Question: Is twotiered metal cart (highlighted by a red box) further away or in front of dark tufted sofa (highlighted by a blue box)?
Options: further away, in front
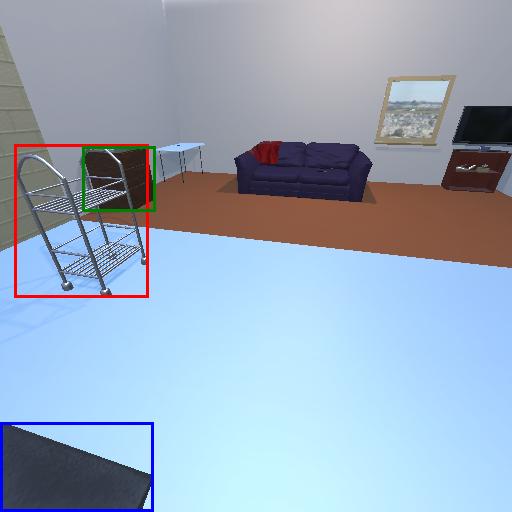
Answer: further away